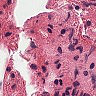
Metastatic tissue present: no